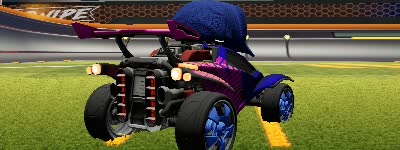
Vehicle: octane